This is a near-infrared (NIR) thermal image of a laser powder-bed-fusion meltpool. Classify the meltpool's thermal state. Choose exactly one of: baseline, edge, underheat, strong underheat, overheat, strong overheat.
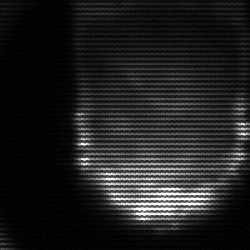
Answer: baseline